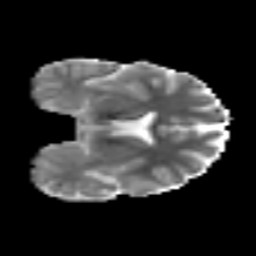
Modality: MD
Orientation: coronal
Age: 19
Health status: ill
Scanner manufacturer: philips
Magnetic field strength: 3 T
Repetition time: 9 s
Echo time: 0.127 s